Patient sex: M
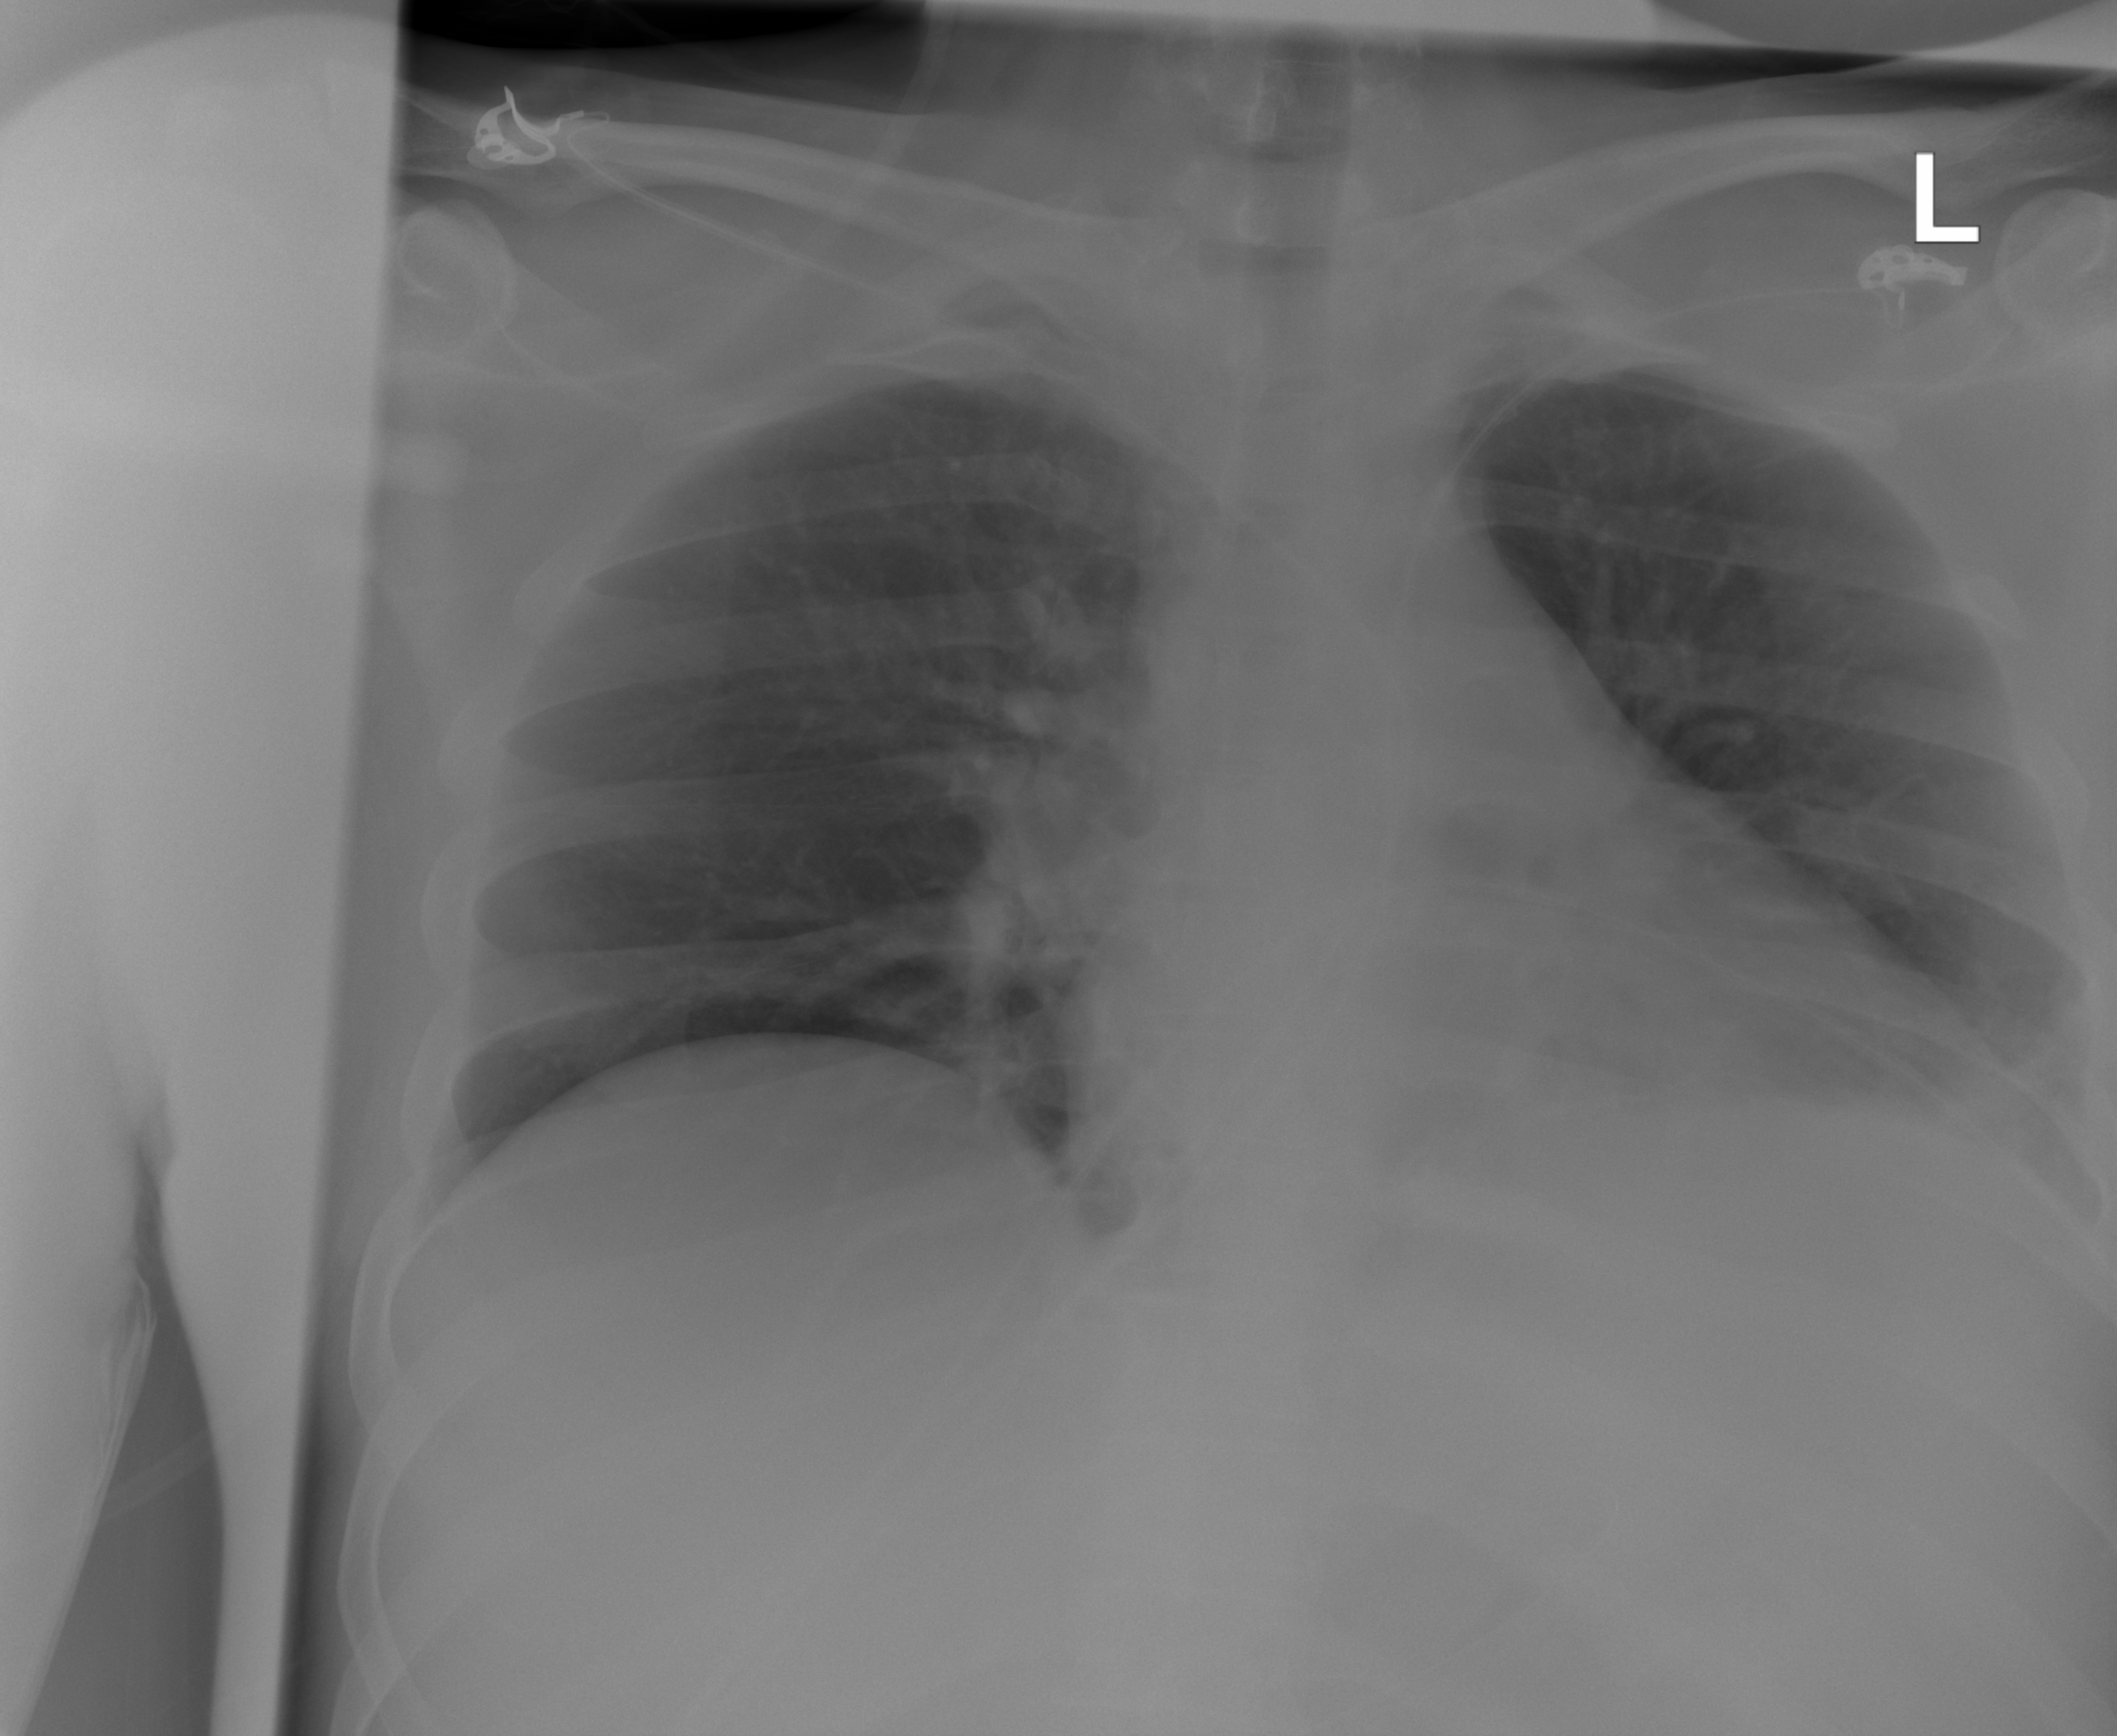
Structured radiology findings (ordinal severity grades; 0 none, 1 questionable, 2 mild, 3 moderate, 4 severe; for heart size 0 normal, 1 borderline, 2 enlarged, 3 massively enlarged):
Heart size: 2
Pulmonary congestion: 0
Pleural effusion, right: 0
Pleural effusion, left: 2
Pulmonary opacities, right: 0
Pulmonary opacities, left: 0
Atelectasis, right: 0
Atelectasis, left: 2